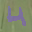
Label: 4